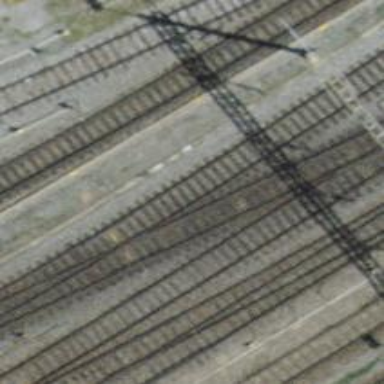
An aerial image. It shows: Single-track electrified railway siding with contact line for service.